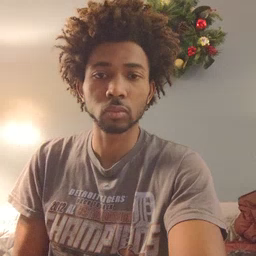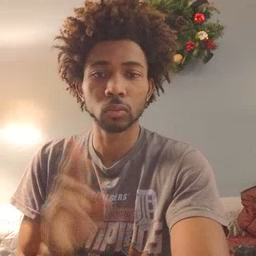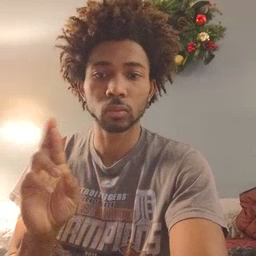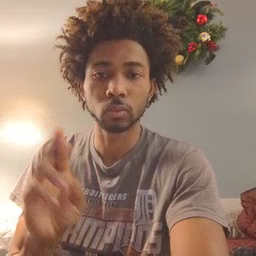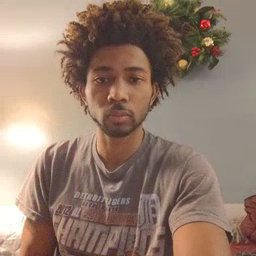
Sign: refrigerator